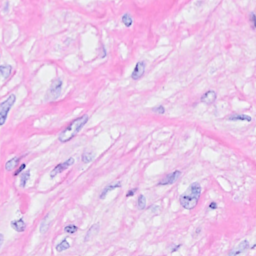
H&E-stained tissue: Breast